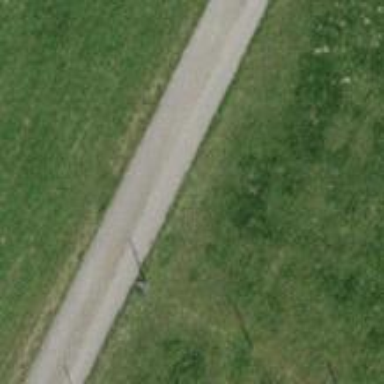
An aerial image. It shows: Track with grade2 tracktype.